Question: In <URL>.

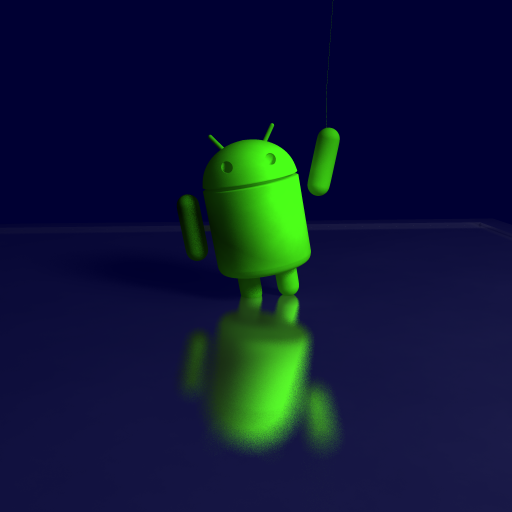
Answer: That effect is basically just a gaussian blur filter. There is a good example of this for OpenGL ES 2.0 in the <URL> in these files:
\Examples\Intermediate\Bloom\OGLES2\BlurVertShader.vsh:
'''
// Blur filter kernel shader
//
// 0 1 2 3 4
// x--x--X--x--x <- original filter kernel
// y---X---y <- filter kernel abusing the hardware texture filtering
// |
// texel center
//
//
// Using hardware texture filtering, the amount of samples can be
// reduced to three. To calculate the offset, use this formula:
// d = w1 / (w1 + w2), whereas w1 and w2 denote the filter kernel weights
attribute highp vec3 inVertex;
attribute mediump vec2 inTexCoord;
uniform mediump float TexelOffsetX;
uniform mediump float TexelOffsetY;
varying mediump vec2 TexCoord0;
varying mediump vec2 TexCoord1;
varying mediump vec2 TexCoord2;
void main()
{
// Pass through vertex
gl_Position = vec4(inVertex, 1.0);
// Calculate texture offsets and pass through
mediump vec2 offset = vec2(TexelOffsetX, TexelOffsetY);
TexCoord0 = inTexCoord - offset;
TexCoord1 = inTexCoord;
TexCoord2 = inTexCoord + offset;
}
'''
\Examples\Intermediate\Bloom\OGLES2\BlurFragShader.vsh:
'''
uniform lowp sampler2D sTexture;
/*
Separated Gaussian 5x5 filter, first row: 1 5 6 5 1
*/
varying mediump vec2 TexCoord0;
varying mediump vec2 TexCoord1;
varying mediump vec2 TexCoord2;
void main()
{
lowp vec3 color = texture2D(sTexture, TexCoord0).rgb * 0.333333;
color = color + texture2D(sTexture, TexCoord1).rgb * 0.333333;
color = color + texture2D(sTexture, TexCoord2).rgb * 0.333333;
gl_FragColor.rgb = color;
}
'''